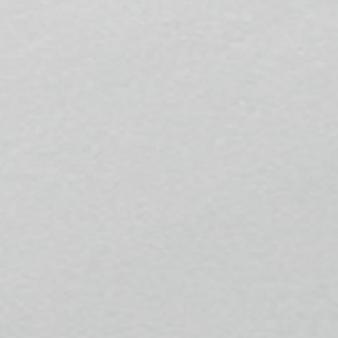
Label: other